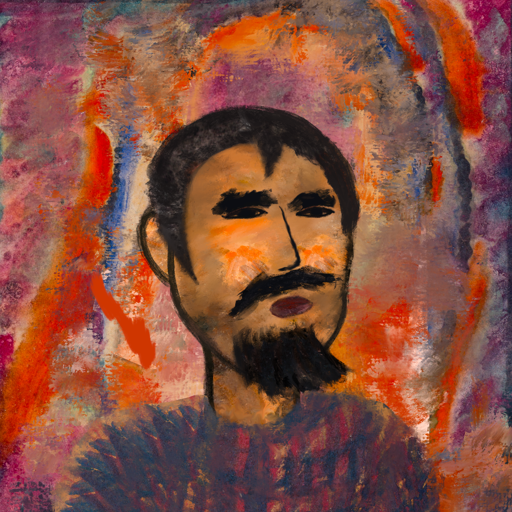
Background: Experience, Head And Neck Side: Gypsy_Queen, Face Side: Mosgoul, Bust: In_The_Sun, Hair Side: Roy_Bahadur, Head Accessory: Blank, Second Necklace: Blank, Necklace: Blank, Baby: Blank